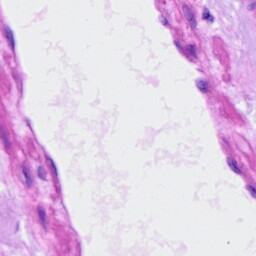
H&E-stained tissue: Ovarian